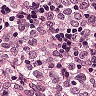
Metastatic tissue present: yes